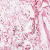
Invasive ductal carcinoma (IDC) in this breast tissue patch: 0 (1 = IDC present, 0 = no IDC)